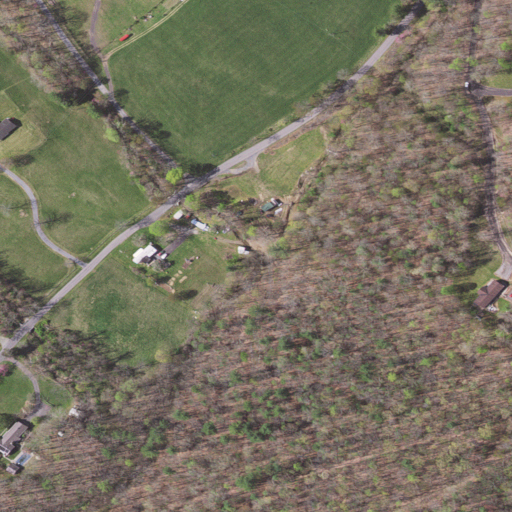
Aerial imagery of valley in Virginia named May Hollow containing mixed forest, pasture, deciduous forest, open development, low intensity development, and medium intensity development